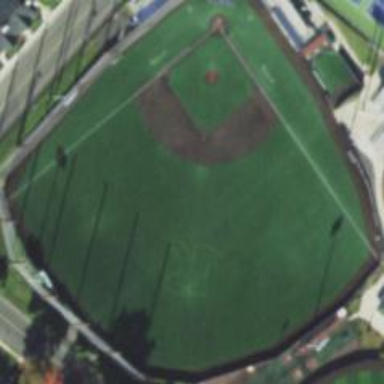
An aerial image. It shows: Baseball pitch for leisure and sports activities.